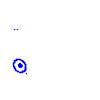
Particle: electron